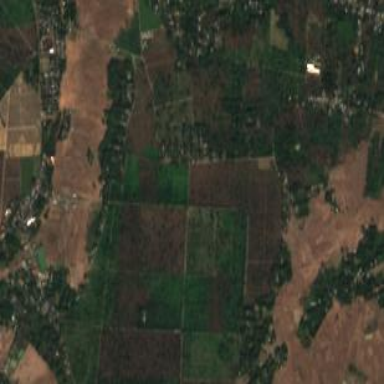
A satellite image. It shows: Orchard filled with tea plants.